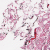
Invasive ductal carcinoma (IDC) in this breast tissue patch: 0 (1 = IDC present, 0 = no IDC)